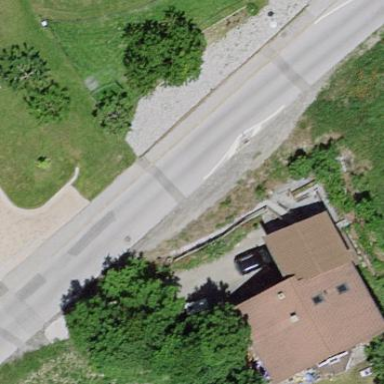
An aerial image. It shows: Simple house.